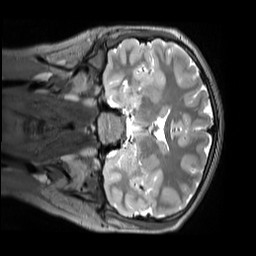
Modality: T2w
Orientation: coronal
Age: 12
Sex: male
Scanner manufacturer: siemens
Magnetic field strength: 3 T
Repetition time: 3.2 s
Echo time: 0.408 s